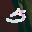
Label: 5